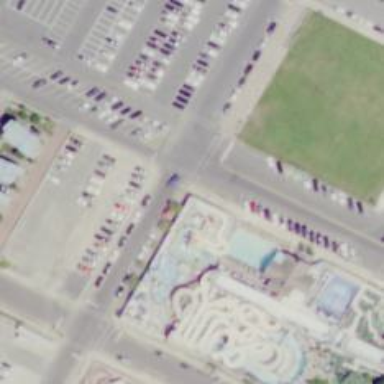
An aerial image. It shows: Water slide attraction.